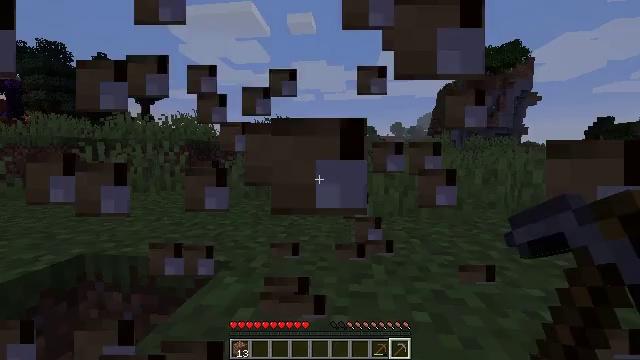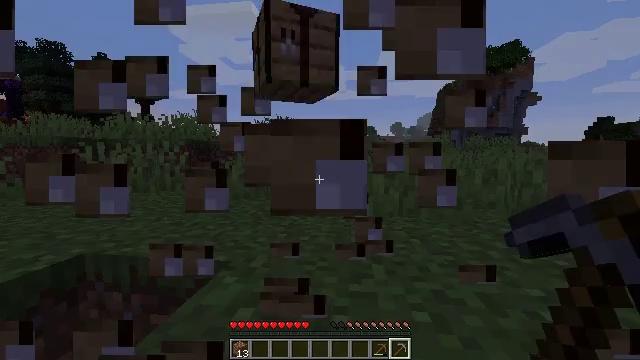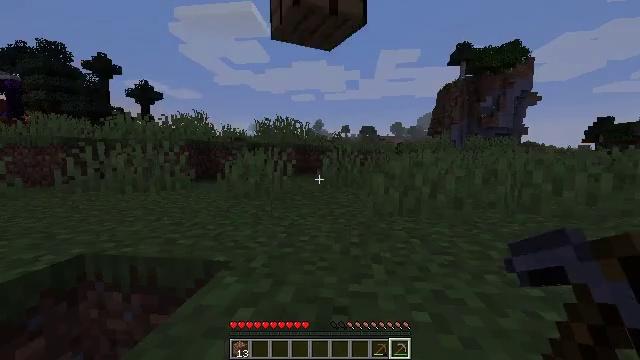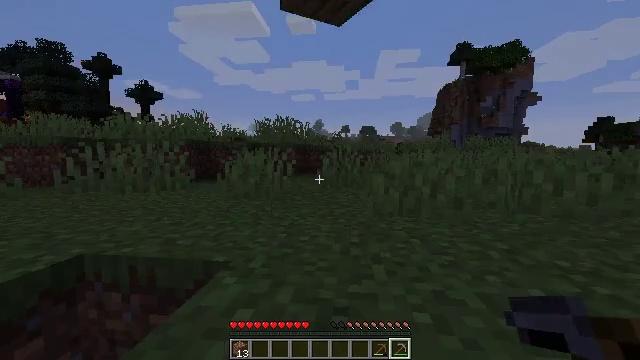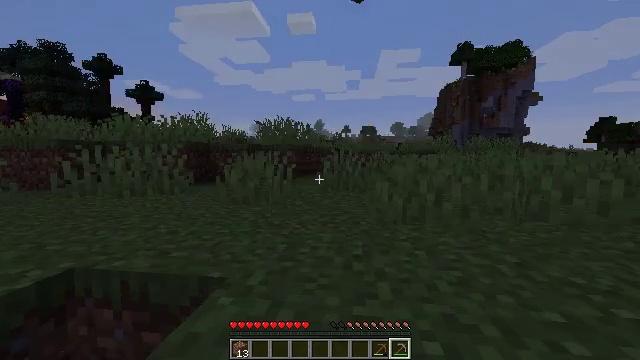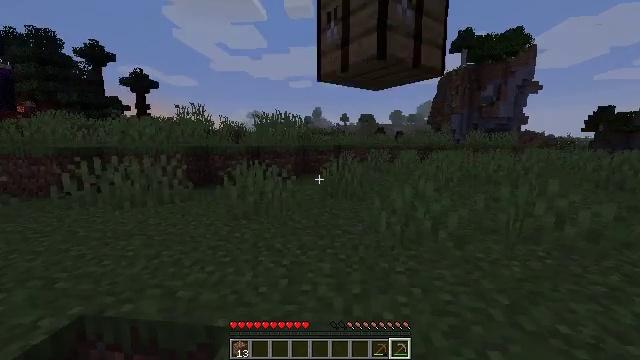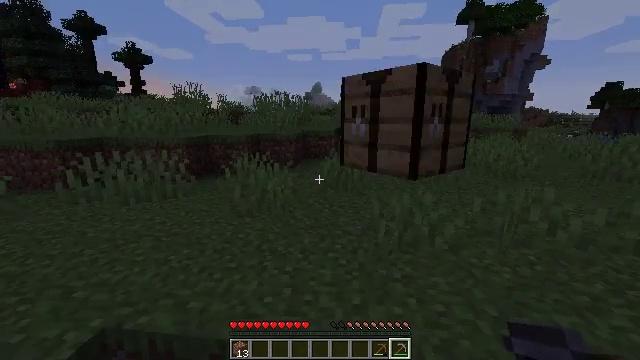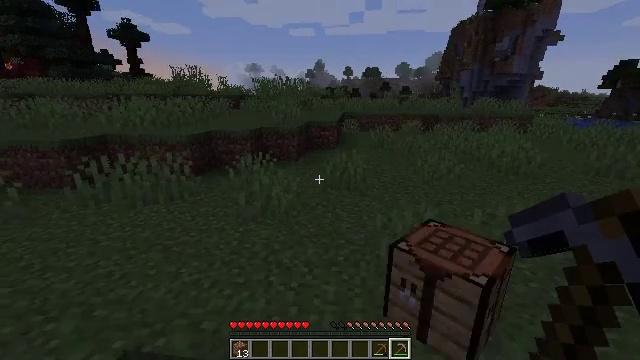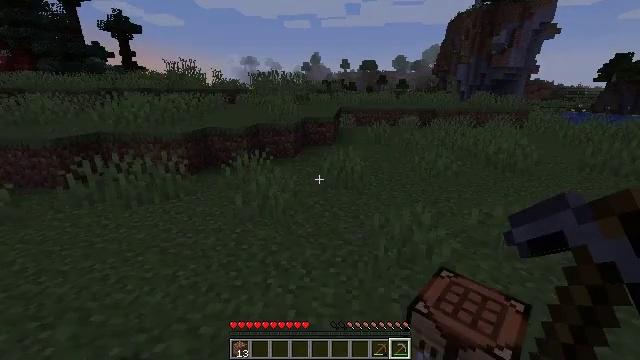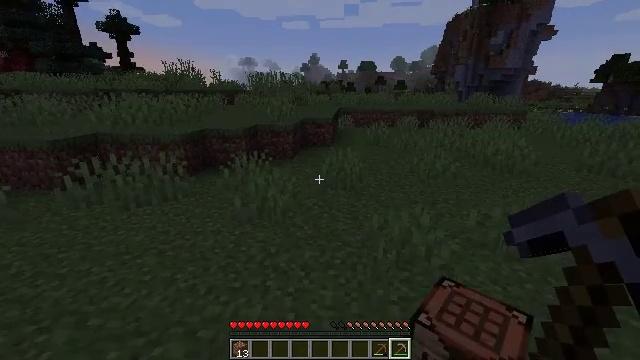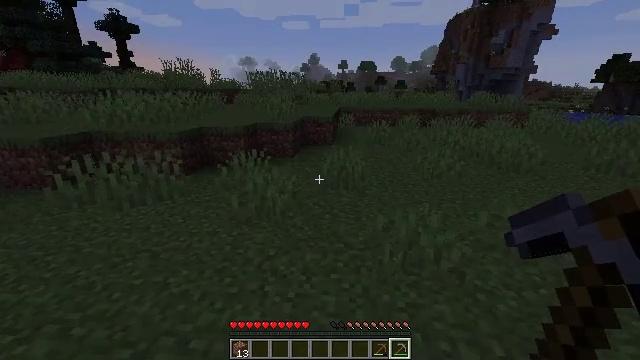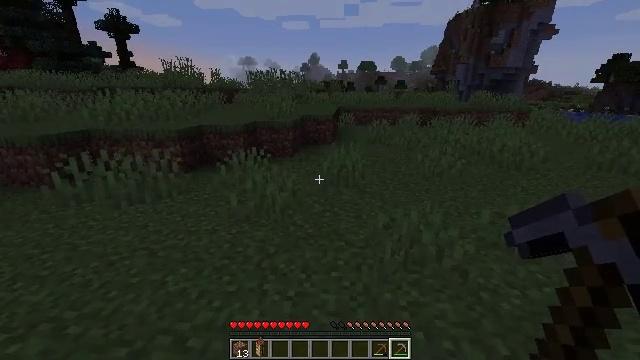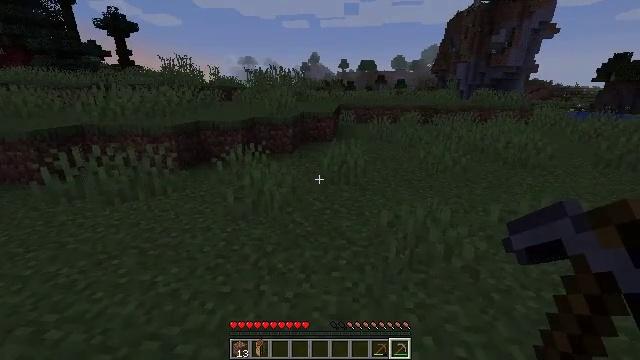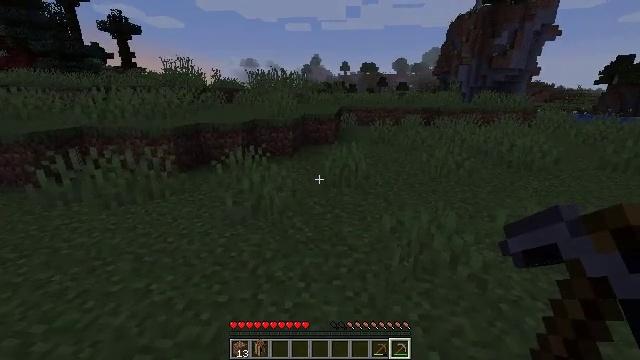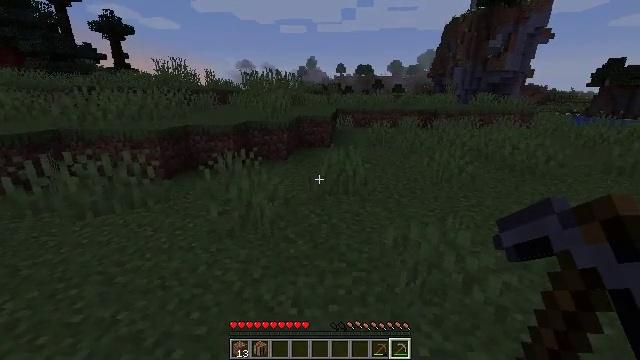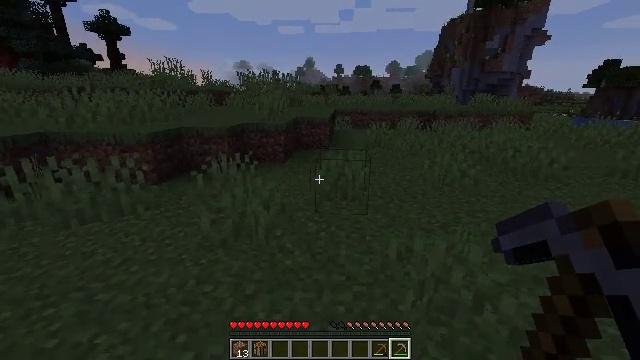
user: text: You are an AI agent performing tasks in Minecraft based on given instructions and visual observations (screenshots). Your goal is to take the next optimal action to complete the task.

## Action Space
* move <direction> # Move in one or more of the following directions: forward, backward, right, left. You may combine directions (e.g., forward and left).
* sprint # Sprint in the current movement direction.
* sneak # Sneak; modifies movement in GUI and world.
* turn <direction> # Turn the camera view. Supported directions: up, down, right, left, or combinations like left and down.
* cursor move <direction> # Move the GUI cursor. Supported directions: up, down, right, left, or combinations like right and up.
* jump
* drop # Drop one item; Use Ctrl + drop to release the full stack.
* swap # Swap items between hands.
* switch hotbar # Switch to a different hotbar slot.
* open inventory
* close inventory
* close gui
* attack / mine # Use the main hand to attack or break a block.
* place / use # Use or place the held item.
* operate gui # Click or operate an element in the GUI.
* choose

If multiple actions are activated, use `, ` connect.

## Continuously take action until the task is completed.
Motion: motion action
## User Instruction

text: Gather the chest from its place.
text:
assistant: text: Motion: attack / mine
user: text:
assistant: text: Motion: attack / mine
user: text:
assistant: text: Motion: move forward, attack / mine
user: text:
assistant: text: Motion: move forward, attack / mine, jump
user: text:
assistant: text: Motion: move forward, turn down, jump
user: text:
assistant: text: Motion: move forward, turn down, jump
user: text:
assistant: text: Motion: move forward, turn down, jump
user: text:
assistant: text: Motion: move forward, turn down, jump
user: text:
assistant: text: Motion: move forward
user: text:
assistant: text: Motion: move forward
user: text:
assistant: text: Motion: move forward
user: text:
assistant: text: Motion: move forward
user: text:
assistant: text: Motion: move forward
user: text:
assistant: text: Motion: move forward
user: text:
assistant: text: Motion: move forward
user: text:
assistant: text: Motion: move forward, turn right
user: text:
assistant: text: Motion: move forward
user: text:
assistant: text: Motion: move forward
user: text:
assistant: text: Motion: move forward, turn right
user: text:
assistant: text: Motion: move forward
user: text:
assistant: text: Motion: move forward
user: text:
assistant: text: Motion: move forward
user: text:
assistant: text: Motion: move forward
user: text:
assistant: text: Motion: move forward
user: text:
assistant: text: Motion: move forward
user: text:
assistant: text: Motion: move forward
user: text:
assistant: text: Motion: move forward
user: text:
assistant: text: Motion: move forward
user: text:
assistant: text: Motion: move forward
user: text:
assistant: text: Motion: move forward